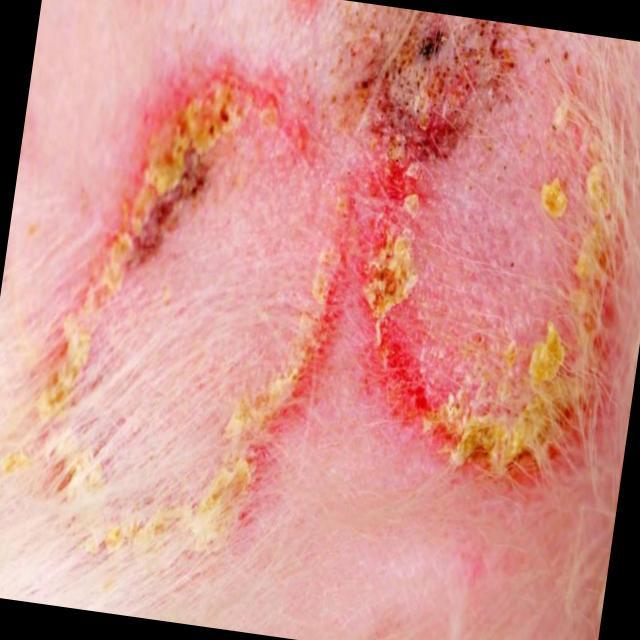
Canine ringworm (Dermatophytosis) — fungal infection caused by Microsporum or Trichophyton. Presents with circular alopecia, scaling, crusting, and broken hairs.